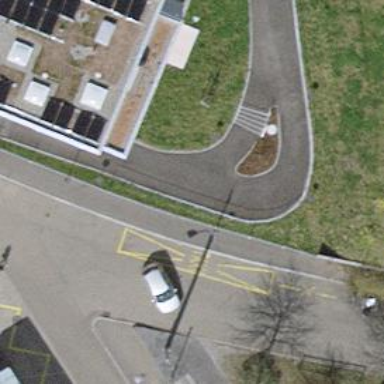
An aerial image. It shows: Asphalt footway.